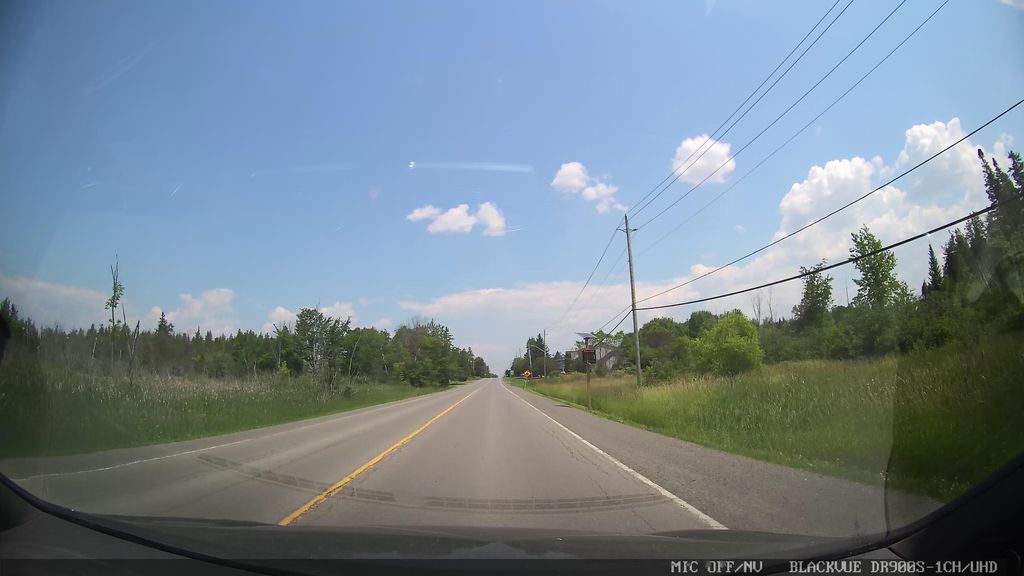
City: ottawa-gatineau